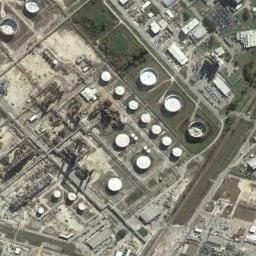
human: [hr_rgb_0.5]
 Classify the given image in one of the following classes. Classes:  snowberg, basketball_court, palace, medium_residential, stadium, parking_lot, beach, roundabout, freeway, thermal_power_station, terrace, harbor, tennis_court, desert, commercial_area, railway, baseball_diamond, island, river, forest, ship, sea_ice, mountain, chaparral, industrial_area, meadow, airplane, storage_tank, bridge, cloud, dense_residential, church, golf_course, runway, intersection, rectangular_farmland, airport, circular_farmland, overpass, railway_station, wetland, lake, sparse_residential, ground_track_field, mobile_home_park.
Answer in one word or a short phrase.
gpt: storage_tank